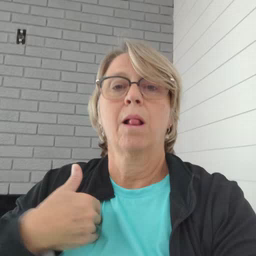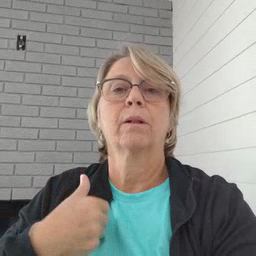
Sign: animal